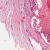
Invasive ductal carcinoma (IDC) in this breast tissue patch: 0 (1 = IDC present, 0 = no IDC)